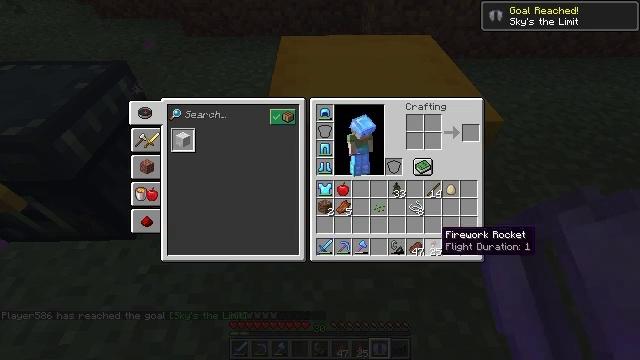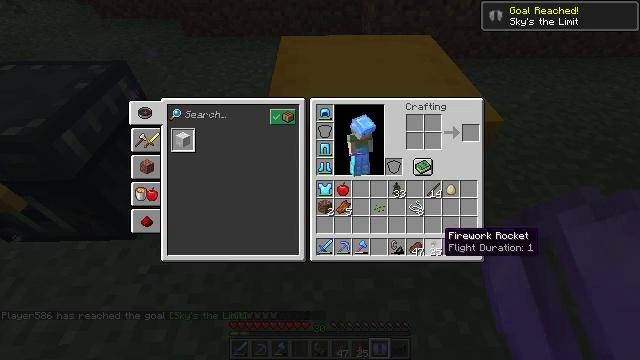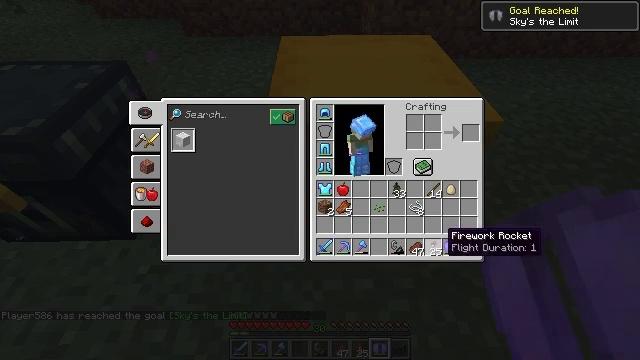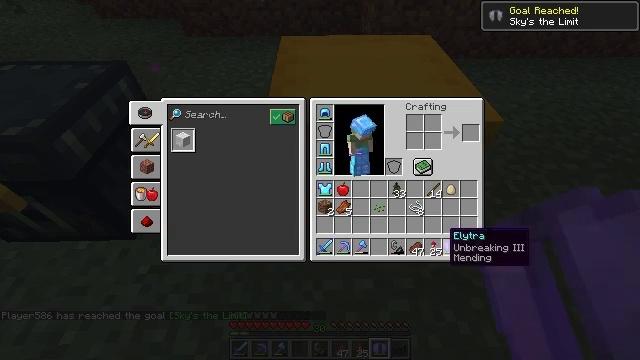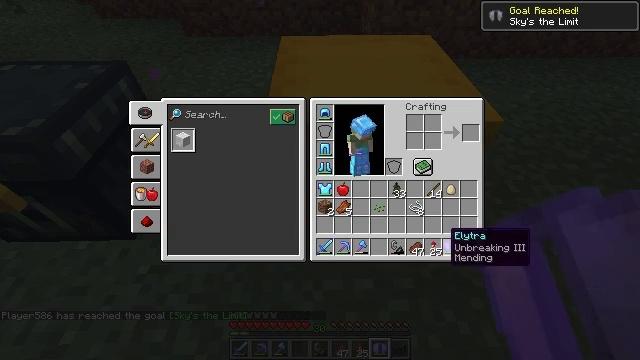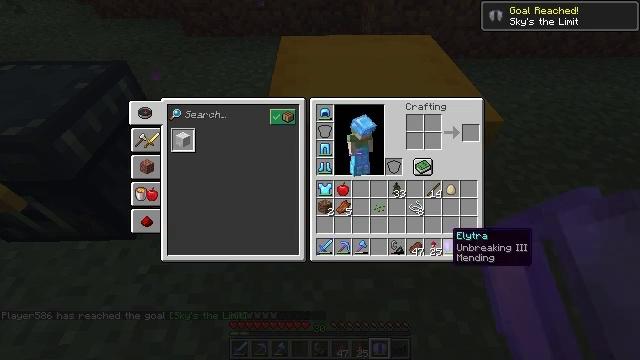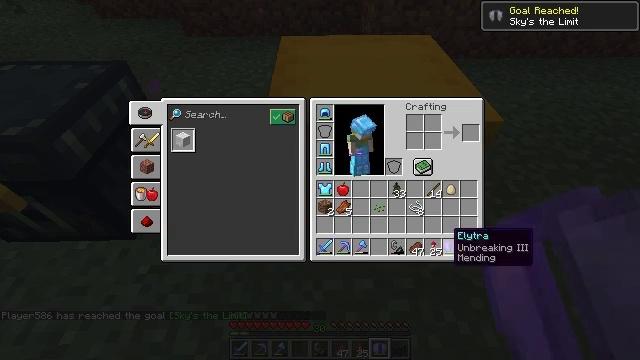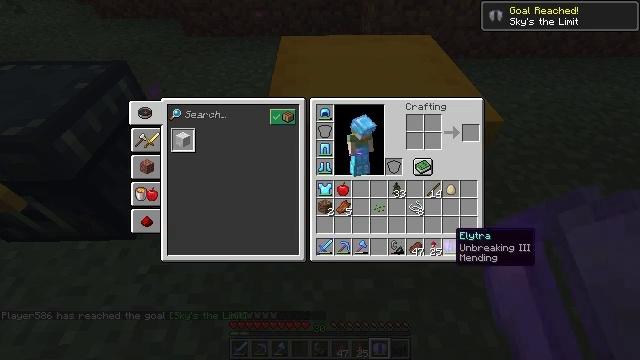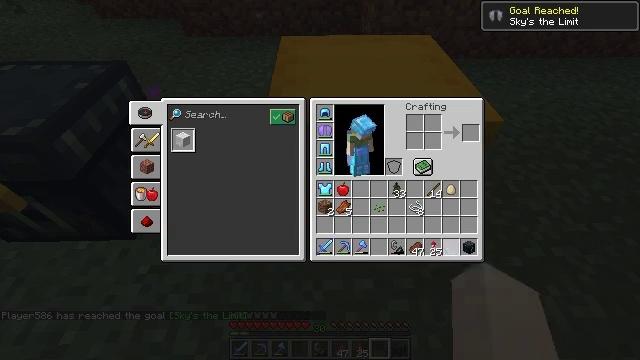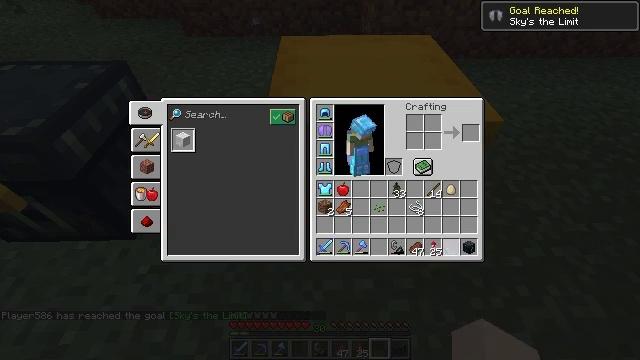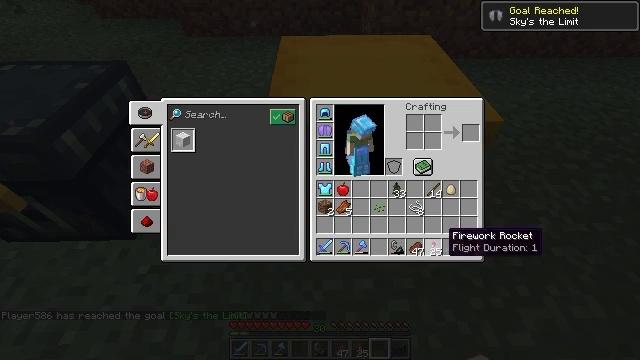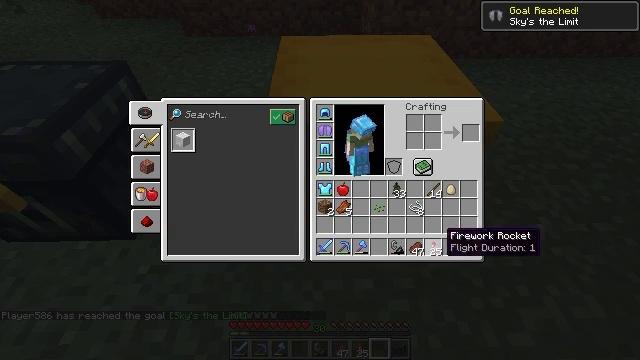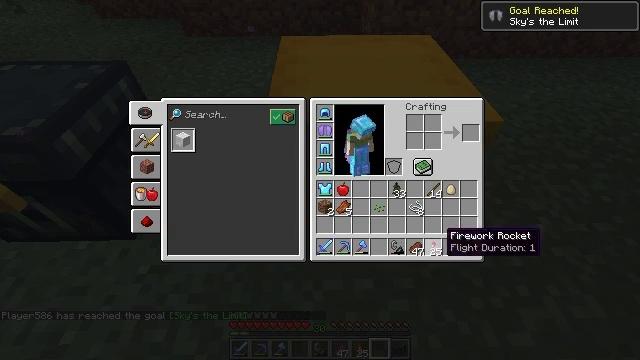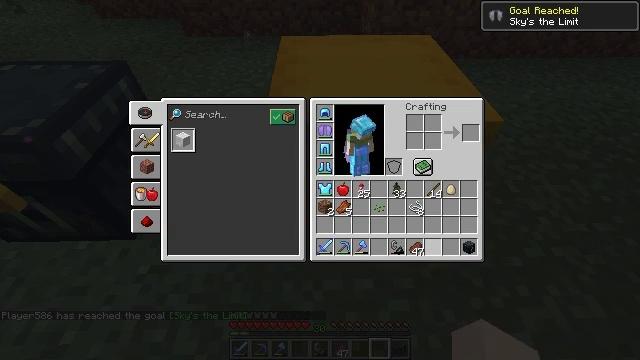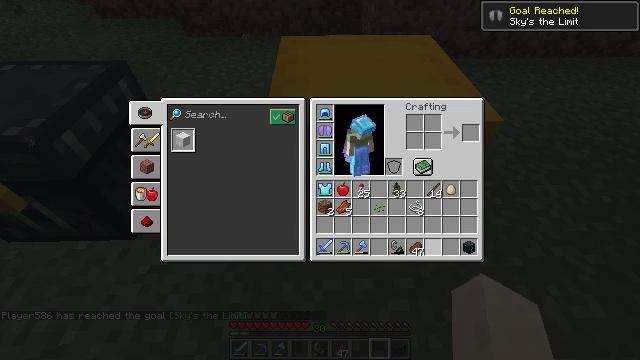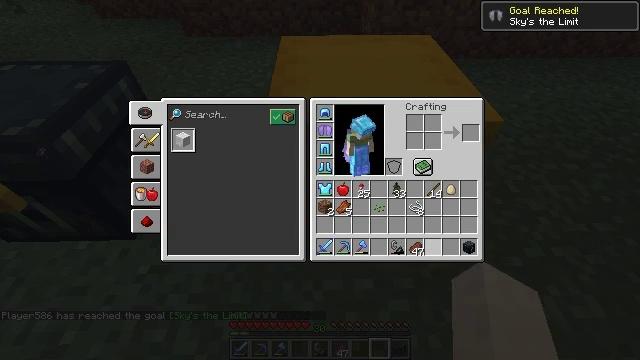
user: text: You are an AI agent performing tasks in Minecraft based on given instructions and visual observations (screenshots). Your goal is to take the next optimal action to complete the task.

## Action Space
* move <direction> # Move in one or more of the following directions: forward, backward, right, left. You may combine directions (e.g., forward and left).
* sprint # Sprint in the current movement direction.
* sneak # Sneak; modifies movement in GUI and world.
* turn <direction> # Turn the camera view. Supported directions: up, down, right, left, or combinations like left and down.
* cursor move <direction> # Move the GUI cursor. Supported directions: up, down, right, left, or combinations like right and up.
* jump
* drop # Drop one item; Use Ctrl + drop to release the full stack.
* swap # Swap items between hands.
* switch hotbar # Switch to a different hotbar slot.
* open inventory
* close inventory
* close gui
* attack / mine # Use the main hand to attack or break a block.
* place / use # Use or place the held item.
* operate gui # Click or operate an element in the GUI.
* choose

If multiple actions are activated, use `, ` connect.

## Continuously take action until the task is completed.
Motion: motion action
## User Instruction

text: Break the yellow shulker box to collect it.
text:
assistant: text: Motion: sneak
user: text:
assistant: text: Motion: sneak
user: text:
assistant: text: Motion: sneak
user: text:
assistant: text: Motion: sneak
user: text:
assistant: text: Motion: sneak
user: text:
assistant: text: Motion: sneak
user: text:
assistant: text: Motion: sneak
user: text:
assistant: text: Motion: sneak, operate gui
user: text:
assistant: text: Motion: sneak, operate gui
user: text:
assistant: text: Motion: sneak, cursor move left, operate gui
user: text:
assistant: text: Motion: sneak
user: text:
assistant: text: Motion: sneak
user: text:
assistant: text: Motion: sneak, operate gui
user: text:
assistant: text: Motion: sneak, operate gui
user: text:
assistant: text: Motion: sneak
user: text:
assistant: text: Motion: sneak
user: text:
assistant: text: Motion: sneak
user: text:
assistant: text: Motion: sneak
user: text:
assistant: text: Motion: sneak
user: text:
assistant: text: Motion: no_op
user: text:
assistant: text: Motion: no_op
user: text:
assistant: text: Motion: no_op
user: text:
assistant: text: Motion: no_op
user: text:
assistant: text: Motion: cursor move left and up
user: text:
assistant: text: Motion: cursor move left and up
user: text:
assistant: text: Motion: no_op
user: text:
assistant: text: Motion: no_op
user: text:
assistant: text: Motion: no_op
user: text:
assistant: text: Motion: no_op
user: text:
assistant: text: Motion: no_op